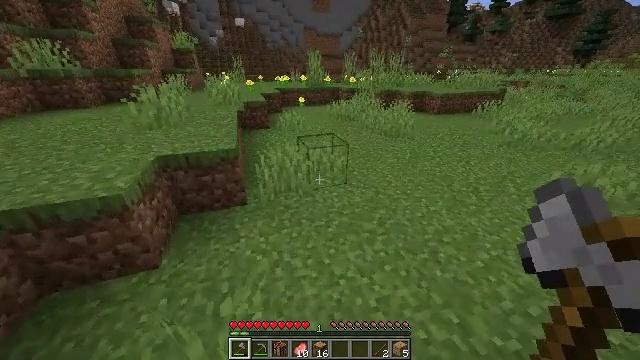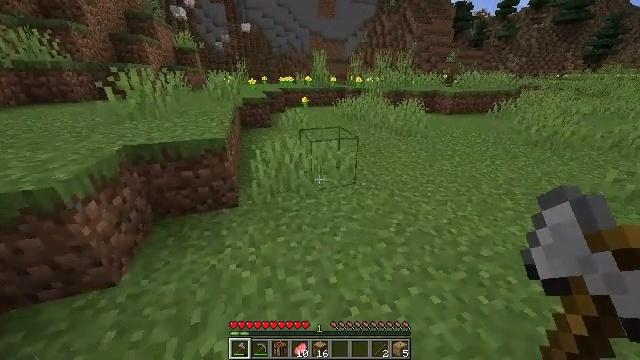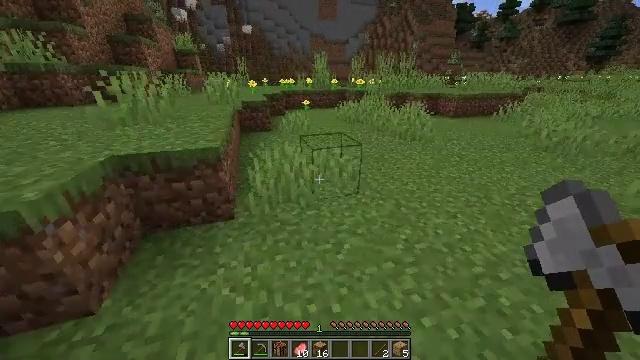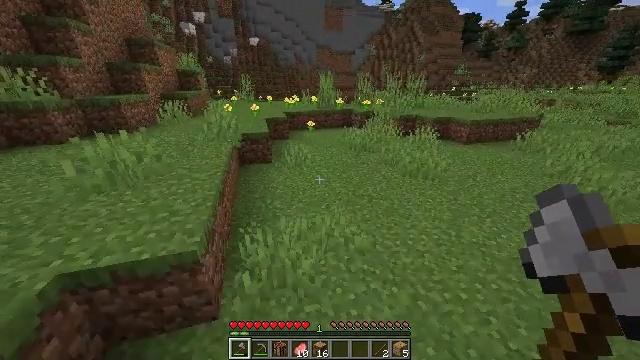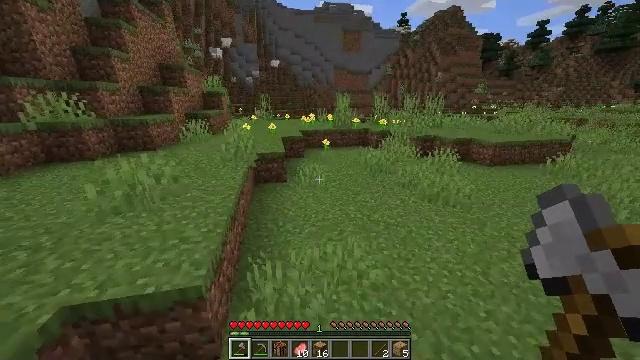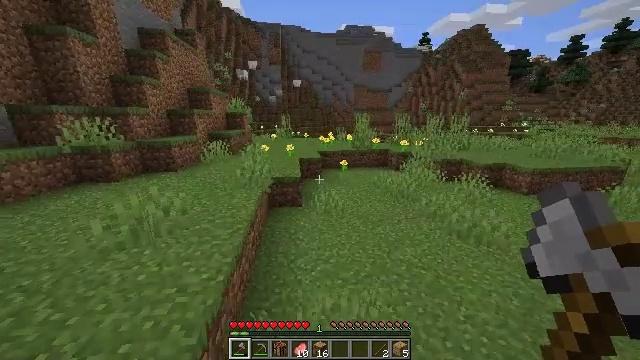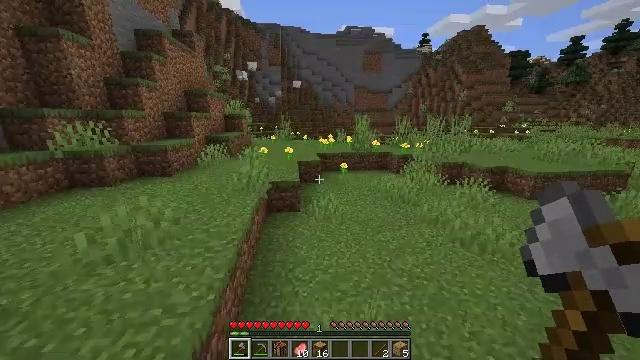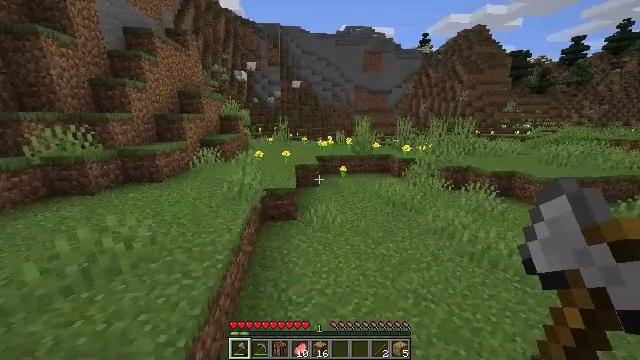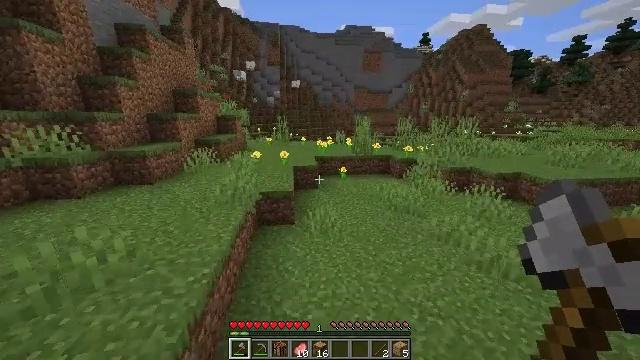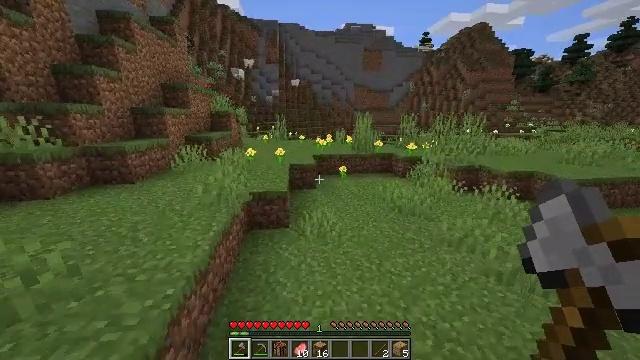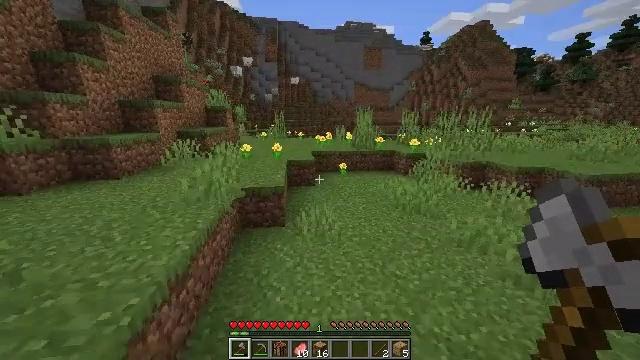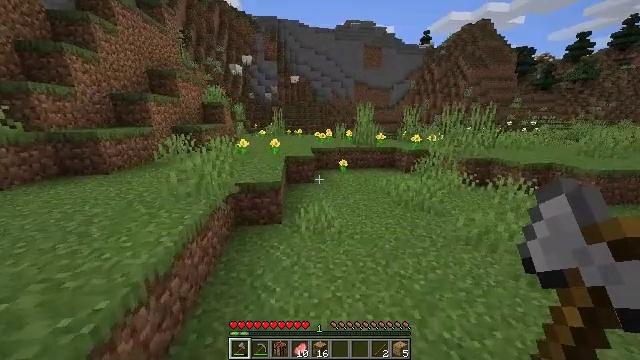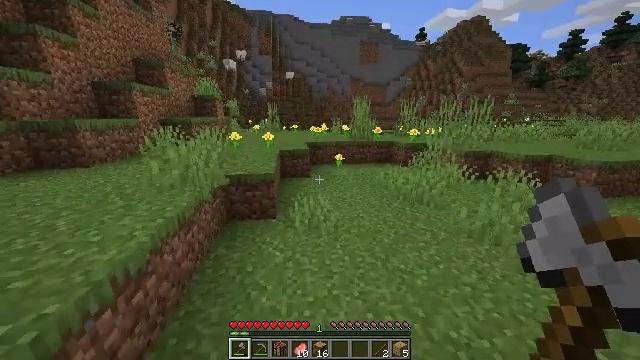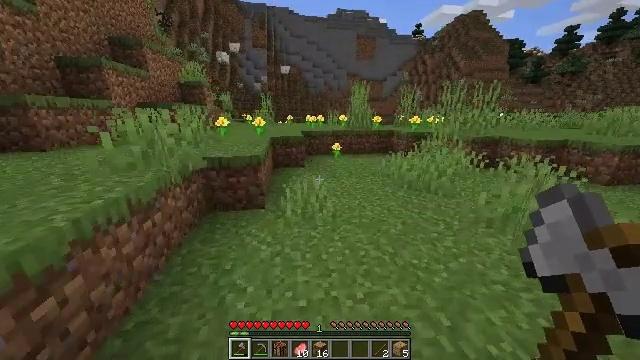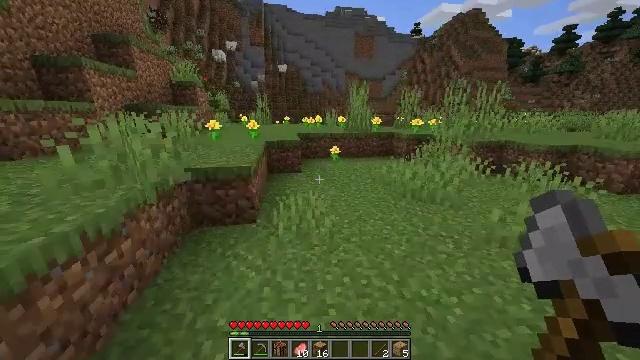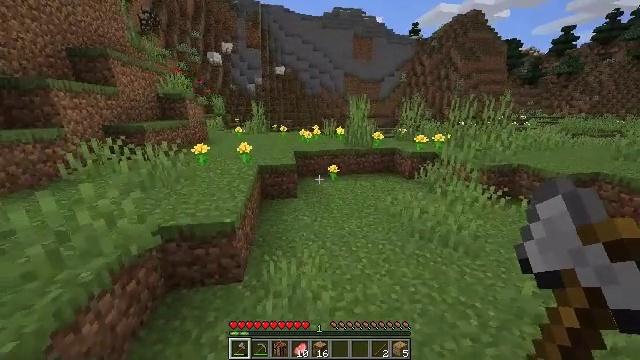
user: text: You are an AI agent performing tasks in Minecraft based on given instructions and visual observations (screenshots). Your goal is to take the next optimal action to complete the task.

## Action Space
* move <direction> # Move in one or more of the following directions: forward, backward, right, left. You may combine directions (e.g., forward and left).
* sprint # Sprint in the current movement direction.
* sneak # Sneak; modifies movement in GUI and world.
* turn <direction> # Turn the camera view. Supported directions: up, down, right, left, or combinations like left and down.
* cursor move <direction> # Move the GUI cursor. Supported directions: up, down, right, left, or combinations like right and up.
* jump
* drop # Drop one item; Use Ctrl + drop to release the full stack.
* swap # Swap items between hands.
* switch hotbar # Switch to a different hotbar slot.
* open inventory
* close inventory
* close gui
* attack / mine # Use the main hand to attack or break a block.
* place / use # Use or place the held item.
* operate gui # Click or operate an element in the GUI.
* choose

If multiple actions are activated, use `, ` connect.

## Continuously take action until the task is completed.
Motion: motion action
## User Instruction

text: Break the dandelion to obtain it.
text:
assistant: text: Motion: move forward, sprint, turn left and up, jump
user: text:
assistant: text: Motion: move forward, sprint, jump
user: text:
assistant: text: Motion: move forward, sprint, turn left and up, jump
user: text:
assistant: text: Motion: move forward, sprint, turn left and up, jump
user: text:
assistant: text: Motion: move forward, sprint, turn left and up, jump
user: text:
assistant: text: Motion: move forward, sprint, jump
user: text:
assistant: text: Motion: move forward, sprint, jump
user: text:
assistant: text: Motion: move forward, sprint, jump
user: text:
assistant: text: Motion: move forward, sprint, jump
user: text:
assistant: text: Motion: move forward, sprint, jump
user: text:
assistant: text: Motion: move forward, sprint, jump
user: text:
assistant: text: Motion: move forward, sprint, turn right, jump
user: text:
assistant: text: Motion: move forward, sprint, jump
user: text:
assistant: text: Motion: move forward, sprint, jump
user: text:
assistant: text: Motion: move forward, sprint, jump
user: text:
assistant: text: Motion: move forward, sprint, jump
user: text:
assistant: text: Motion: move forward, sprint, jump
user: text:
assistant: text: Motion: move forward, sprint, jump
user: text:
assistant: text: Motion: move forward, sprint, jump
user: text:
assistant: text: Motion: move forward, sprint, turn left, jump
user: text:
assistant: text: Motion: move forward, sprint, turn left, jump
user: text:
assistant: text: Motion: move forward, sprint, turn left, jump
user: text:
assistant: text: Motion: move forward, sprint, turn left, jump
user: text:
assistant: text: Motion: move forward, sprint, jump
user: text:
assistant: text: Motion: move forward, sprint, jump
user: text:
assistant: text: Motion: move forward, sprint, jump
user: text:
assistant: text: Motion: move forward, sprint, jump
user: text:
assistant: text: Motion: move forward and move left, sprint, turn right and down, jump
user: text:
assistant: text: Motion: move forward and move left, sprint, turn right and down, jump
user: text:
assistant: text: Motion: move forward and move left, sprint, jump